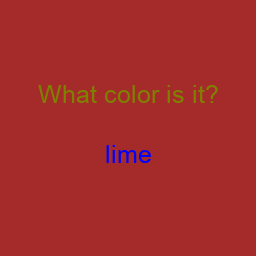
Color: blue
Color name shown: lime
Background color: brown
Question text color: olive